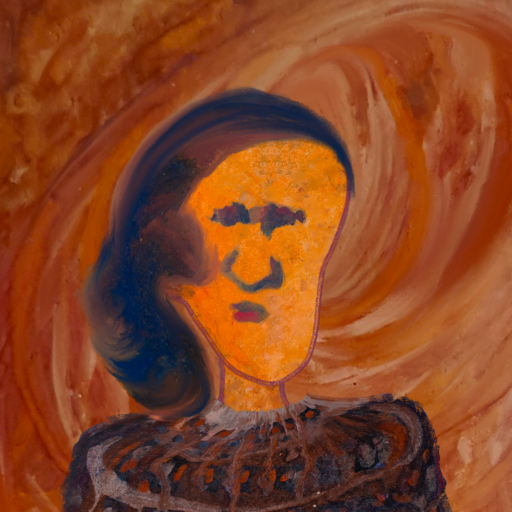
Background: Pious_Lady, Head And Neck Front: Hypocrite, Face Front: In_The_Sun, Bust: Hypocrite, Hair Front: Mother_And_Son_Son, Head Accessory: Blank, Second Necklace: Blank, Necklace: Blank, Baby: Blank